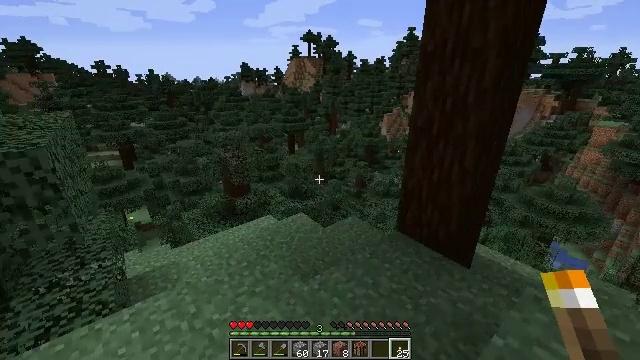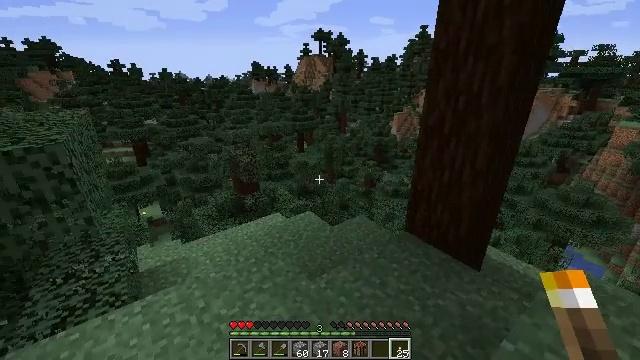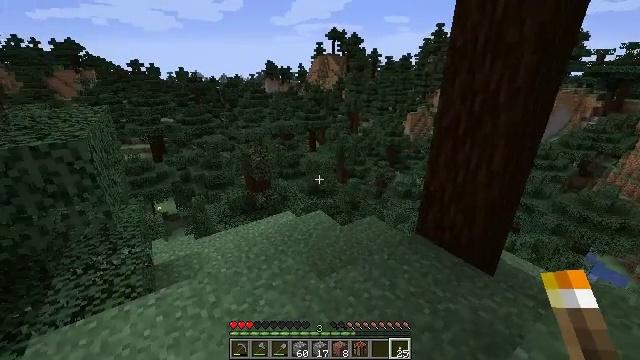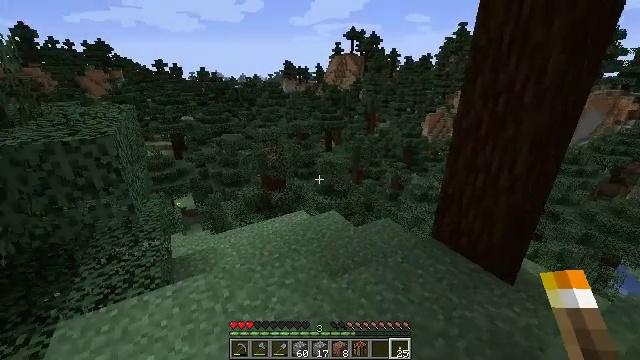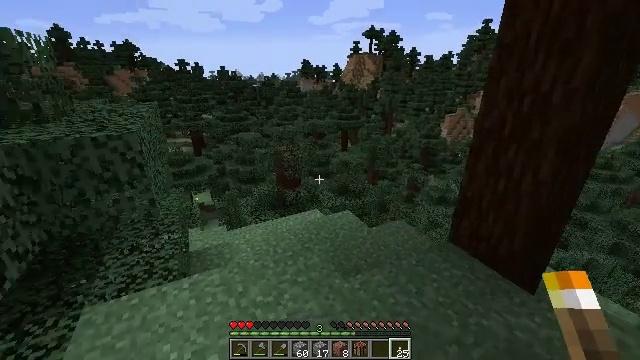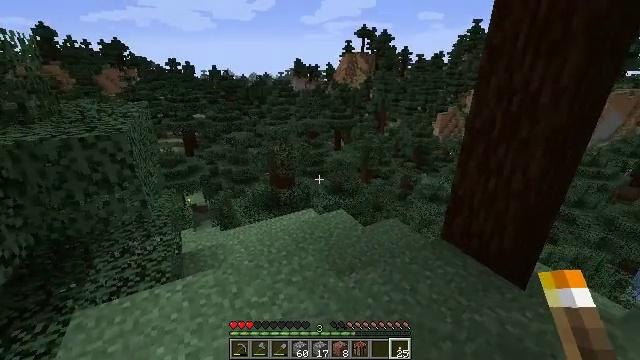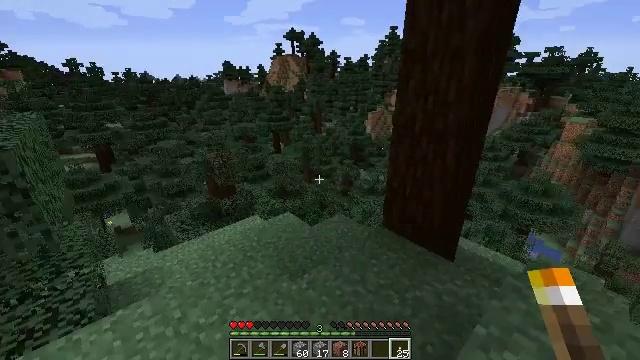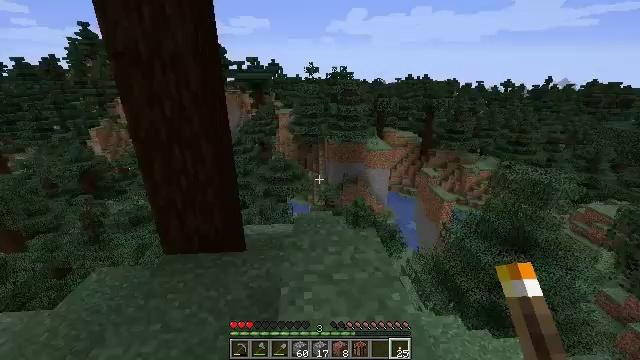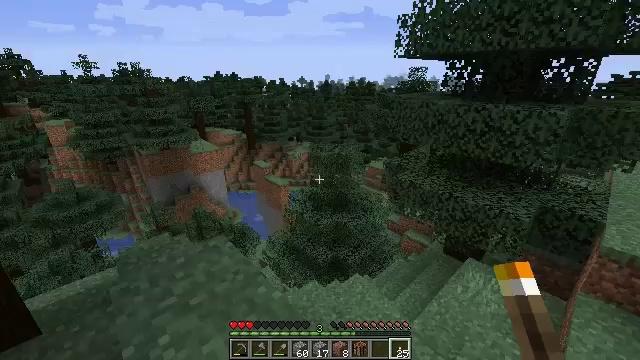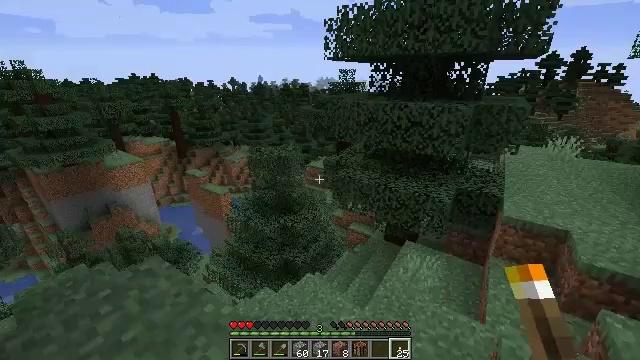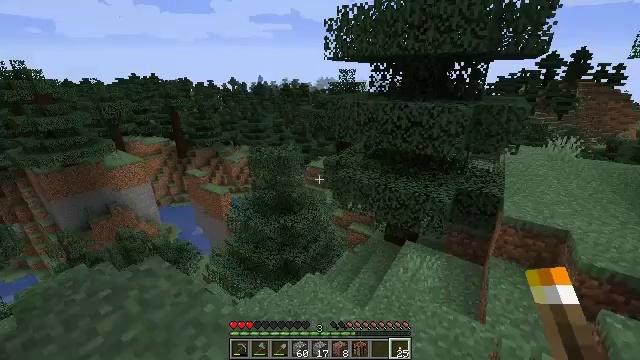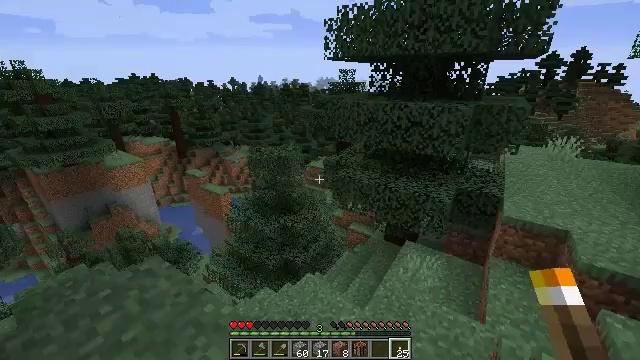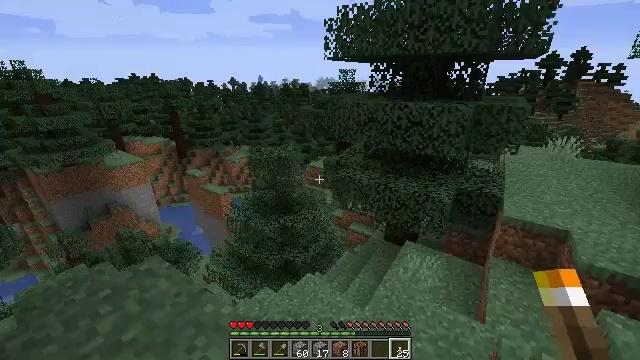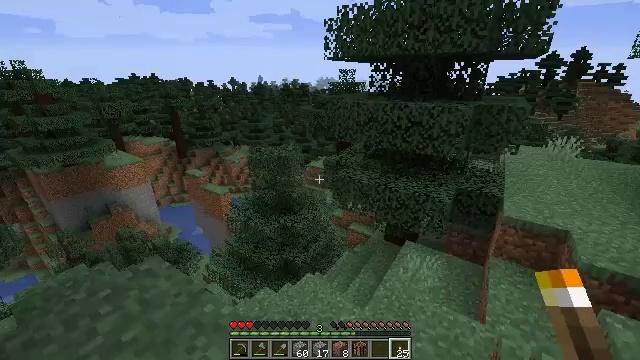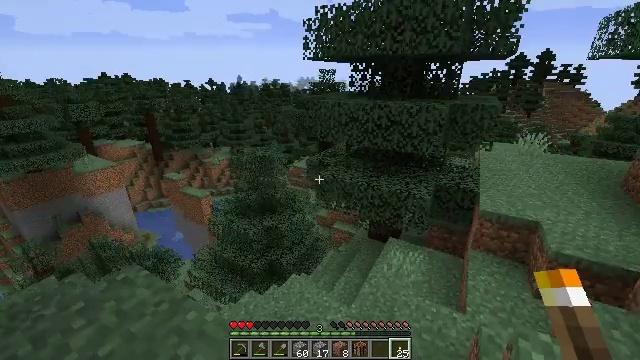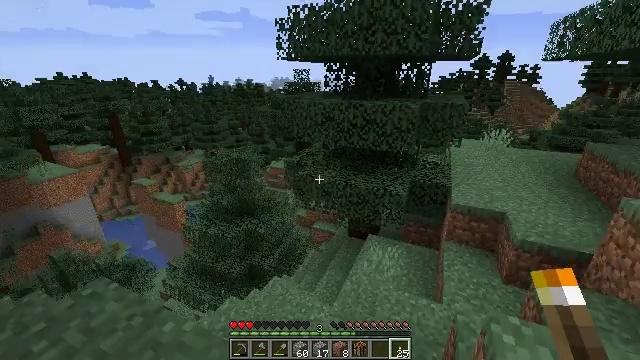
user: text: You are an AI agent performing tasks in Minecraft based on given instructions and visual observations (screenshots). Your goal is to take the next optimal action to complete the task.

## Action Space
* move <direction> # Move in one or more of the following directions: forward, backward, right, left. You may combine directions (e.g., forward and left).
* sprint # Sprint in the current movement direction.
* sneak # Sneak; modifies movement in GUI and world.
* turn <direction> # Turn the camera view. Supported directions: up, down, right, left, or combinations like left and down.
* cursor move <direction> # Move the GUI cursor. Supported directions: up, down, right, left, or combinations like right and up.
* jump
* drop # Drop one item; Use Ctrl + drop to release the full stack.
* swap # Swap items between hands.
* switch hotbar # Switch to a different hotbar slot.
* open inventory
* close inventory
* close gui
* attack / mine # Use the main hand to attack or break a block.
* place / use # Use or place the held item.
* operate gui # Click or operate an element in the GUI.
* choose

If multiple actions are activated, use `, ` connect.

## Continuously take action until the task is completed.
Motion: motion action
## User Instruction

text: Hunt a salmon.
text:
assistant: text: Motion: turn left
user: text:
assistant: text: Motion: turn left
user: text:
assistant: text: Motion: turn left
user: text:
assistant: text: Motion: turn left
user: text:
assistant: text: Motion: turn right
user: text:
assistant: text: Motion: turn right
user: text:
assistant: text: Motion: turn right and up
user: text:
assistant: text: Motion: turn right
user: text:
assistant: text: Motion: turn right
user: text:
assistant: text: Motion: no_op
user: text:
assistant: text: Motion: no_op
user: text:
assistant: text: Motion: no_op
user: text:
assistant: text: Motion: no_op
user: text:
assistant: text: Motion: turn right
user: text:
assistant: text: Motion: turn right
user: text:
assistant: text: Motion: turn right
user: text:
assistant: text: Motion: turn right
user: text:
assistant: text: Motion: turn right
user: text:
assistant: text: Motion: turn right
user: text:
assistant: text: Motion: turn right and up
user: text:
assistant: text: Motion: no_op
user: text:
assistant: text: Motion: no_op
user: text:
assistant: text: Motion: no_op
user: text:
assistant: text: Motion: no_op
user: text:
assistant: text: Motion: no_op
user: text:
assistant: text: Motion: turn right
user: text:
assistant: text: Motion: turn right
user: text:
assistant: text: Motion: move forward, turn right
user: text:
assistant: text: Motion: move forward, turn right
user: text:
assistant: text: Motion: move forward, turn right